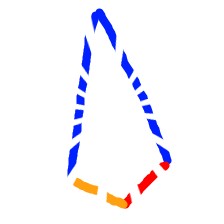
Shape: kite